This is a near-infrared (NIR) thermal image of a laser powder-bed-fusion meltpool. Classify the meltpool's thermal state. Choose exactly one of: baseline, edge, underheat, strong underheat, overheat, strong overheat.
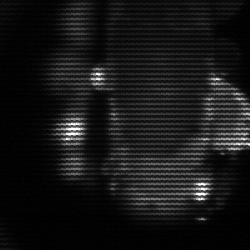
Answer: strong underheat